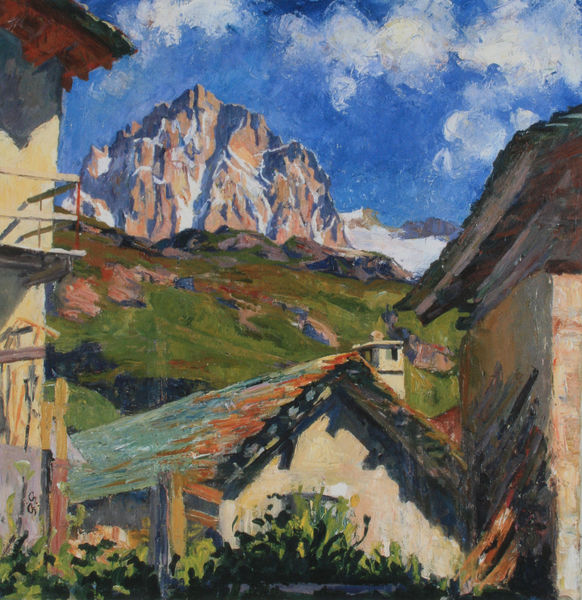
Titel: Maloja im Sommer / Piz Lagrev
Künstler: Giovanni Giacometti
Standort: Lausanne
Institution: Musée Cantonal des Beaux-Arts
Schlagwörter: berg, blau, felsen, gemälde, himmel, schatten, weiß, wolken, grün, impressionismus, landschaft, ocker, braun, fenster, grau, holz, licht, orange, schwarz, blick, dach, haus, rot, schnee, wiese, wolke, beige, architektur, stein, steine, öl, häuser, hügel, weide, büsche, hütte, kirche, sonne, wiesen, pflanzen, rosa, tal, anhöhe, kamin, schornstein, turm, balkon, abhang, berge, fels, gebirge, gipfel, gletscher, hang, dorf, dächer, giebel, mauer, farbe, alm, massiv, steil, hütten, naiv, weis, impressionistisch, geländer, panorama, weiden, türmchen, urlaub, schweiz, mont blanc, ferien, mauern, schiefer, dachgauben, vordach, zerklüftet, schindeldächer, traufe, dcäher, almhütte, almhäuser